Question: I'm new to ConEmu, so please forgive me if this is too simple. When I press Tab key (say trying to define a function), ConEmu will show many keywords but not a simple "tab", is there someway to disable this? I checked keyboard settings, but couldn't find solution.
Thanks!

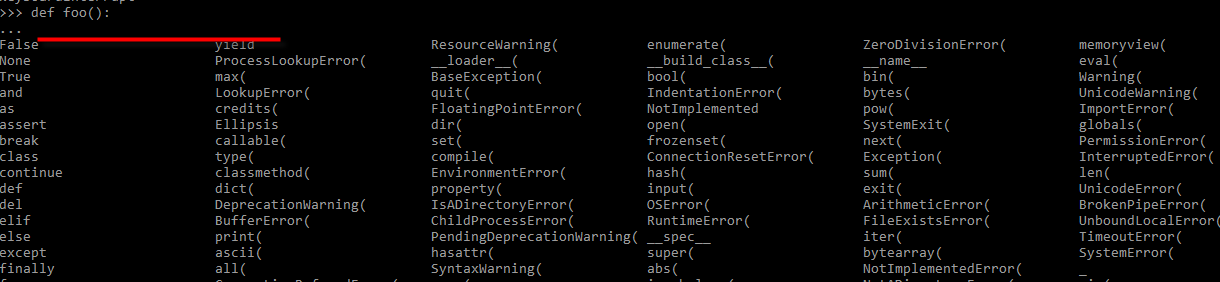
Answer: ConEmu does not handle tab key at all. What you see is the python auto completion. Refer to python manuals or forums...